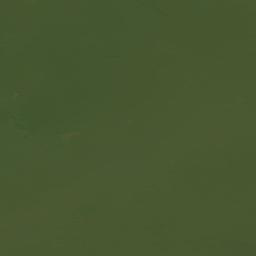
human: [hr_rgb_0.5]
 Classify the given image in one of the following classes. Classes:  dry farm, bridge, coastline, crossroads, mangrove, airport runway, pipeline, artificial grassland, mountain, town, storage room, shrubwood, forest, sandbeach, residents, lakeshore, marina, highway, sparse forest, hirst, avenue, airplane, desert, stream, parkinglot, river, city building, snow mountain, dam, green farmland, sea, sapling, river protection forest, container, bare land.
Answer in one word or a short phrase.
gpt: sea